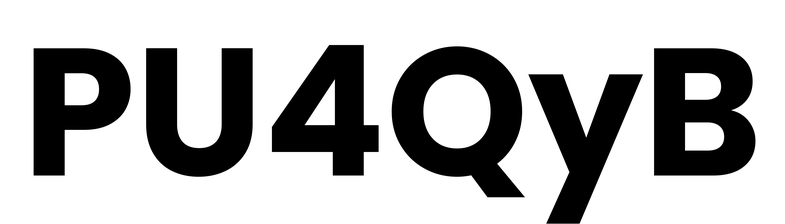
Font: Poppins-Bold